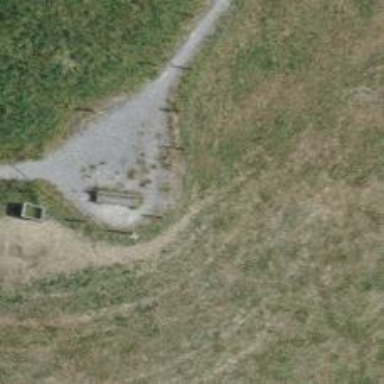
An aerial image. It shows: Red bench.